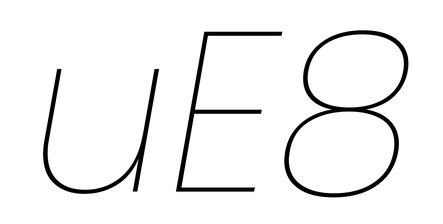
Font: Poppins-ThinItalic